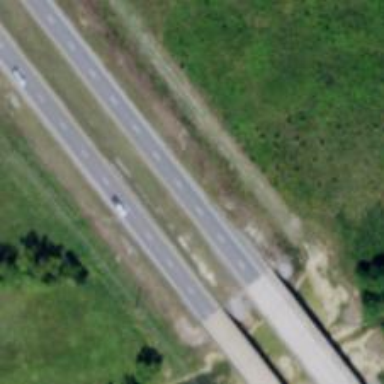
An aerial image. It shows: Asphalt road classified as trunk highway.